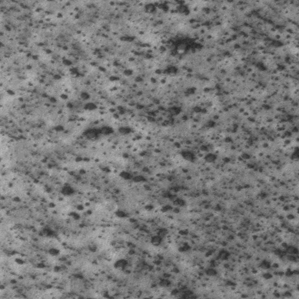
Label: frost